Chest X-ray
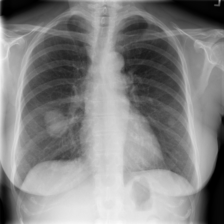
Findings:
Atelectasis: negative
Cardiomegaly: negative
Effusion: negative
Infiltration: negative
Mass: negative
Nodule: negative
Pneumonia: negative
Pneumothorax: negative
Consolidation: negative
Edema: negative
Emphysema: negative
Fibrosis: negative
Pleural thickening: negative
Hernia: negative